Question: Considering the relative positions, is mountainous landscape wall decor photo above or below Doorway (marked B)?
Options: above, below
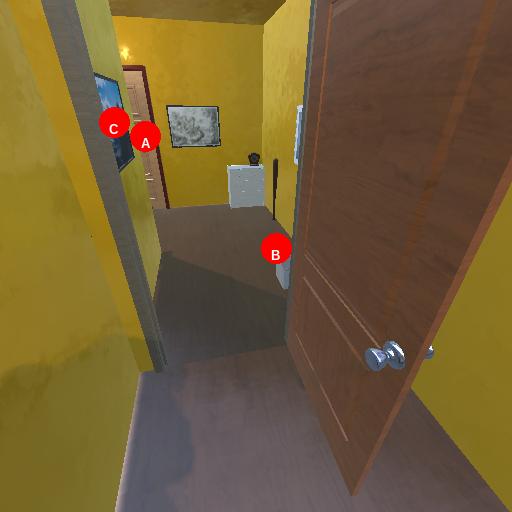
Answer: above